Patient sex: M
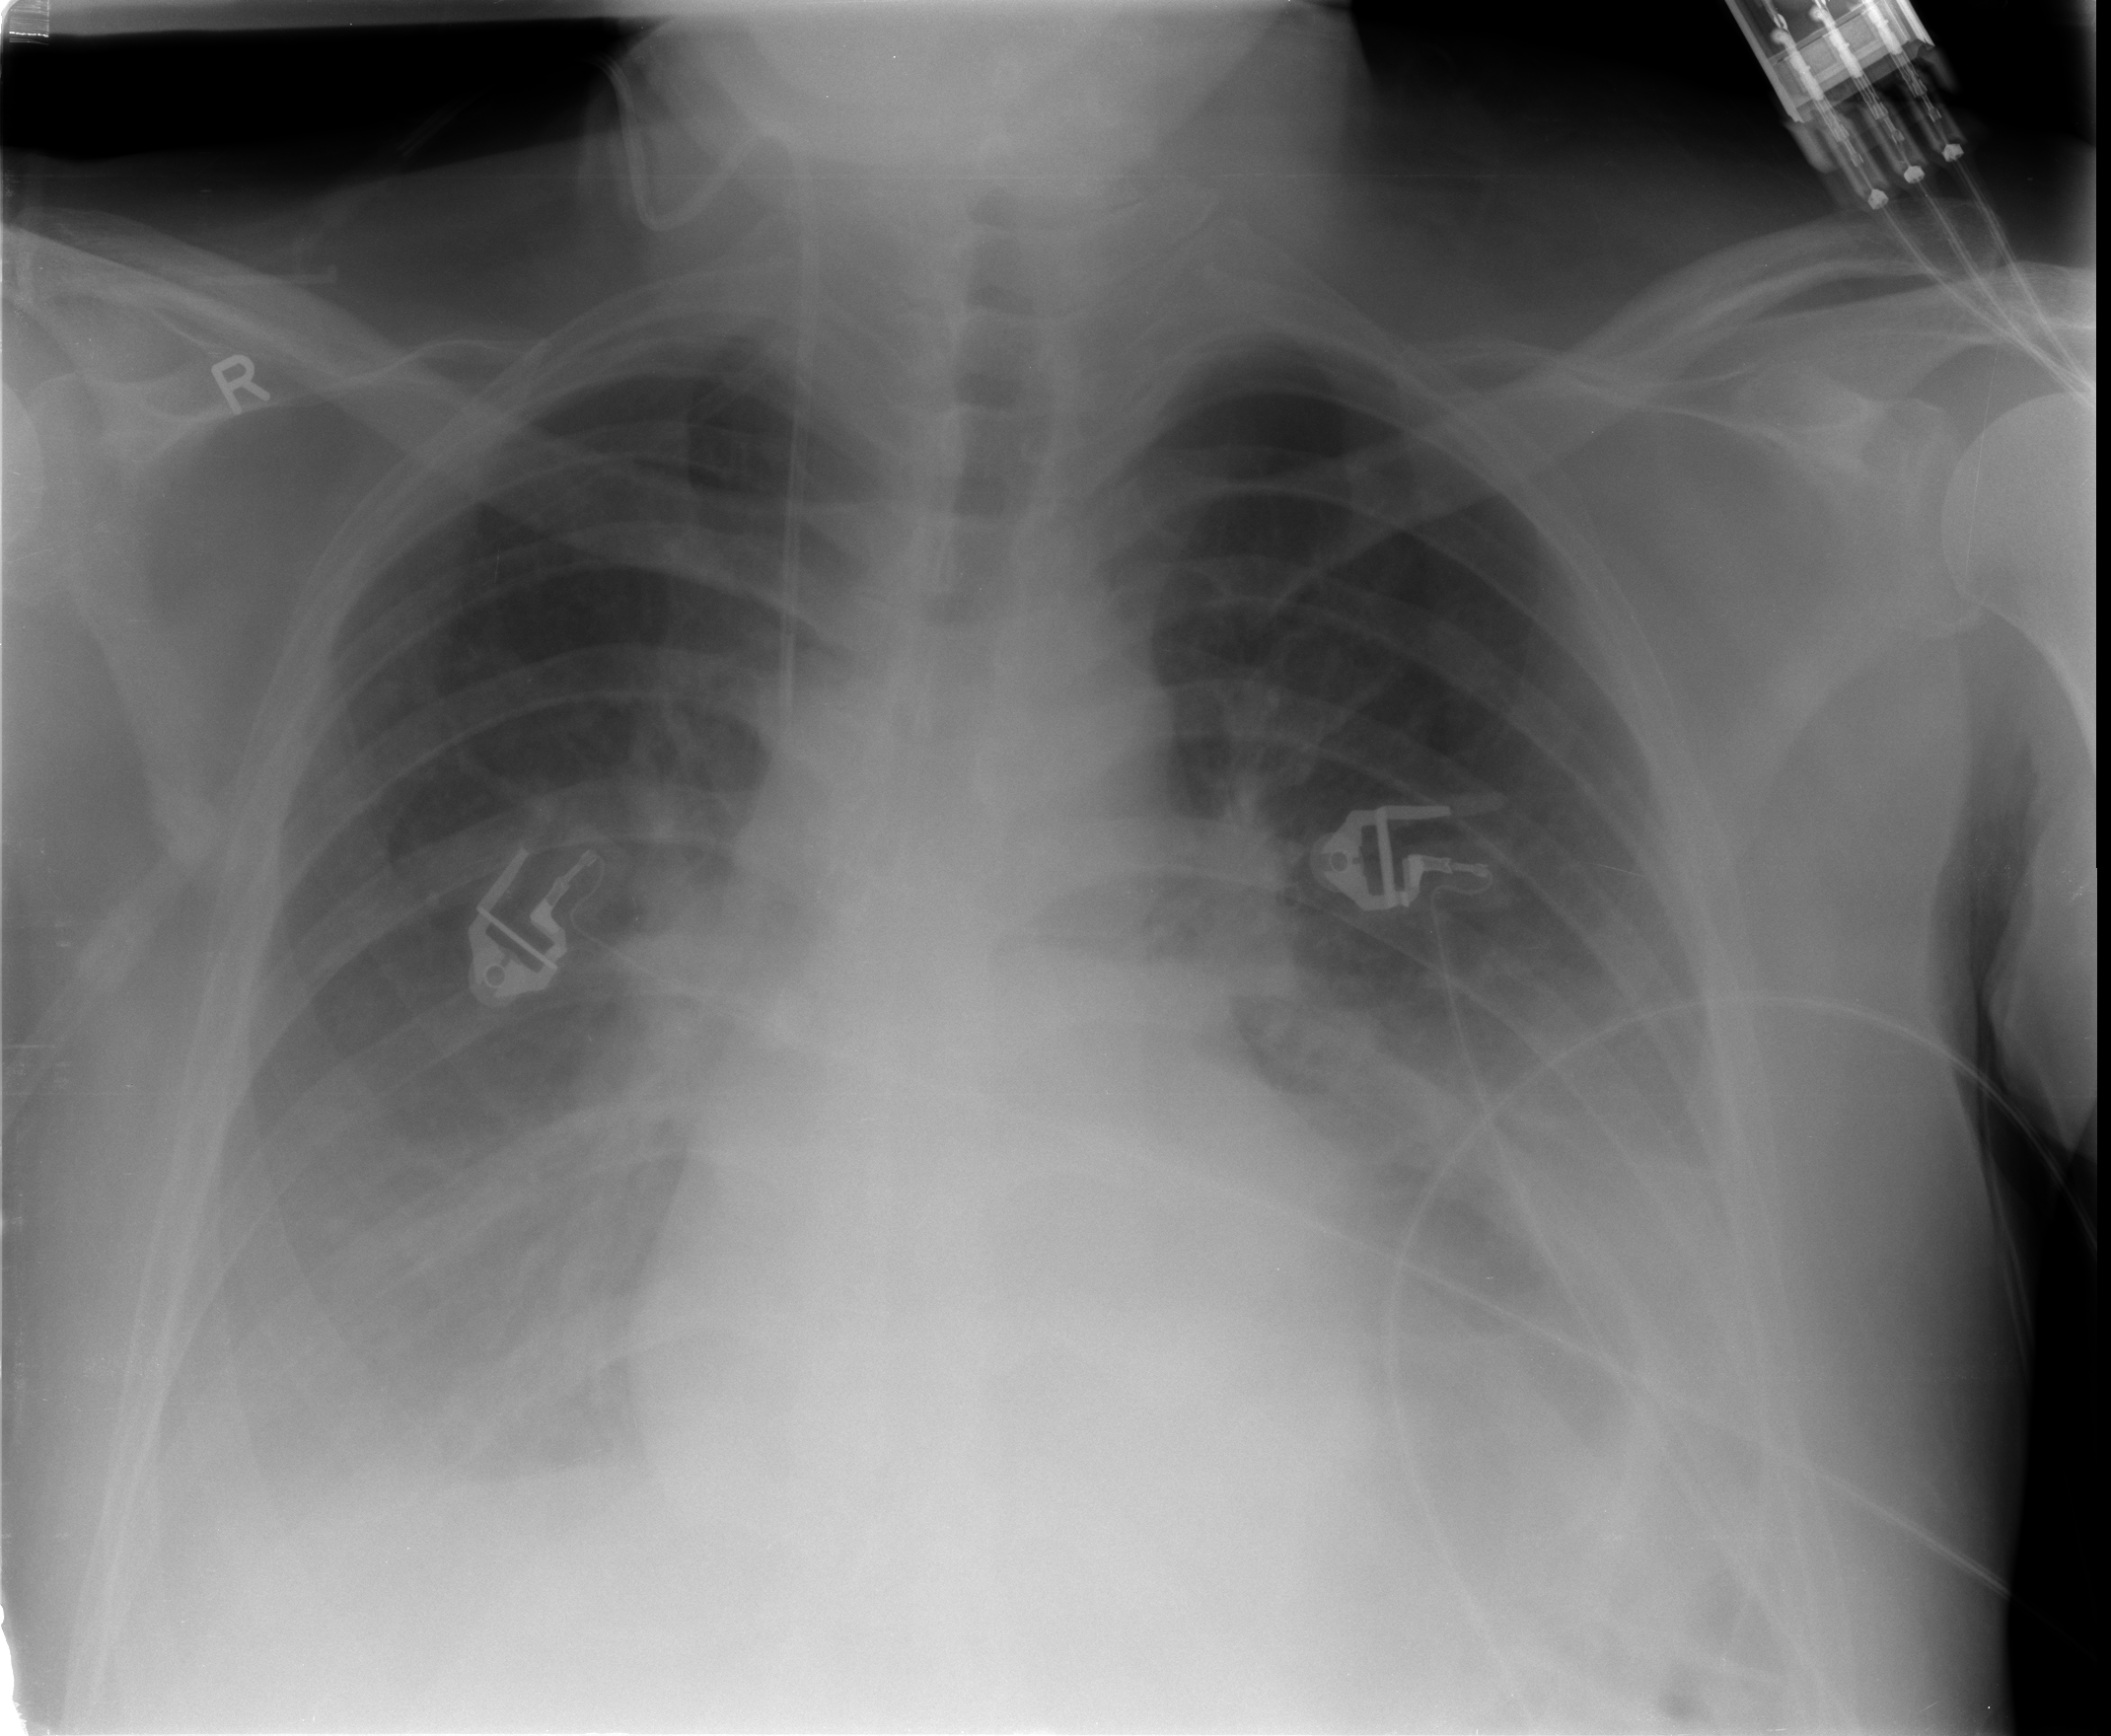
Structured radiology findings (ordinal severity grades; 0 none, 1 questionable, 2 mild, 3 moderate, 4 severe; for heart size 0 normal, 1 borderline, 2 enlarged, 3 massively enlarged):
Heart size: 1
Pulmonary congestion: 2
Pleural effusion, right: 3
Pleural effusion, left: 3
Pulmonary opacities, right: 1
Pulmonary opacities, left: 1
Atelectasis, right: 2
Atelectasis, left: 2